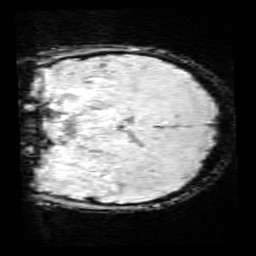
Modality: SWI
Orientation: coronal
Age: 11
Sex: female
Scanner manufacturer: siemens
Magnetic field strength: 3 T
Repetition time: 0.027 s
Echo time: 0.02 s